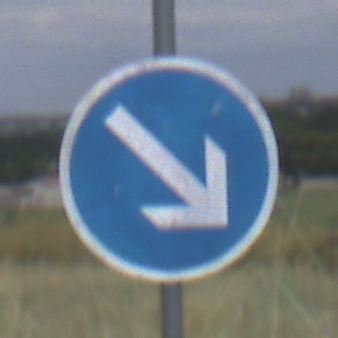
Verkehrszeichen: VorgeschriebeneVorbeifahrtRechts
Umgebung: Outdoor, Nature
Tageszeit: Midday
Wetter: PartlyCloudy
Licht: Natural
Jahreszeit: NotSpecified
Kontrast: HighContrast